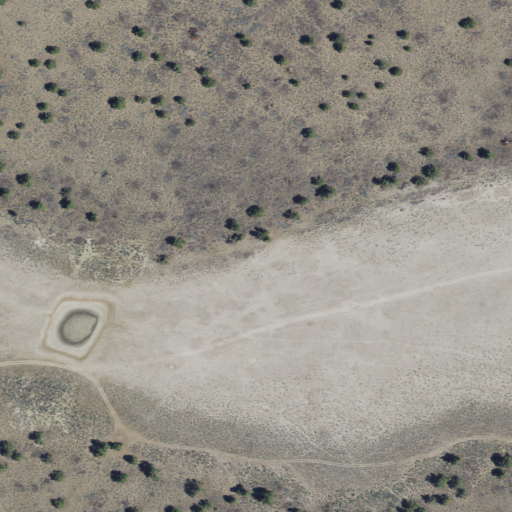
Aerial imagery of plain(s) in Oregon named Grassy Lake containing shrub, woody wetlands, and herbaceous wetlands